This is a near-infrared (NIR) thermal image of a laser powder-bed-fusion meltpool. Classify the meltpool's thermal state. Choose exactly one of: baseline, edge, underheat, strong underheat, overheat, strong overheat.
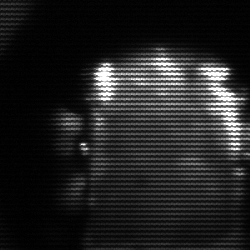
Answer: baseline